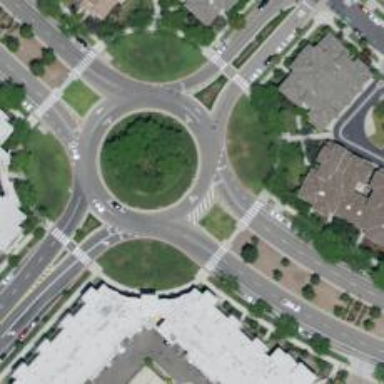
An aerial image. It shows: Tertiary road leading to roundabout junction.